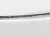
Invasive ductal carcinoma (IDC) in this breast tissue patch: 0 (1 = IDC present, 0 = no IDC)